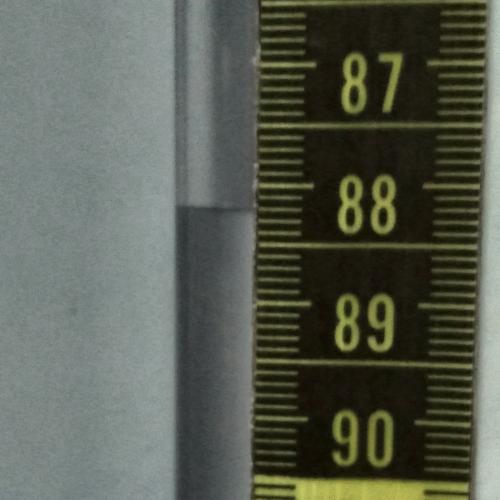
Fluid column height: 88.2 cm